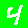
Digit: 4